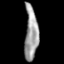
Tissue: skin
Cell type: T cells
Senescence score: 0.7546
Nuclear area (px): 700
Mean DAPI intensity: 159.16